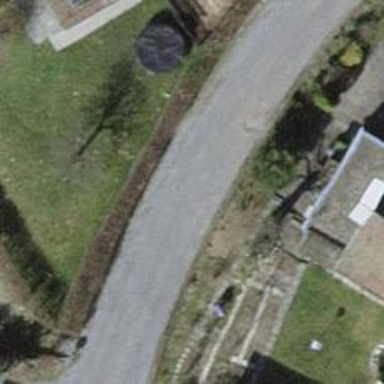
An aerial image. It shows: Pebblestone driveway.